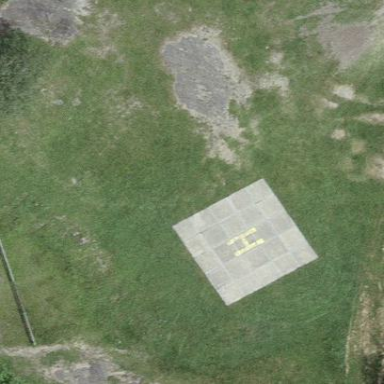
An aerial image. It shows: Image showing helipad at airport.